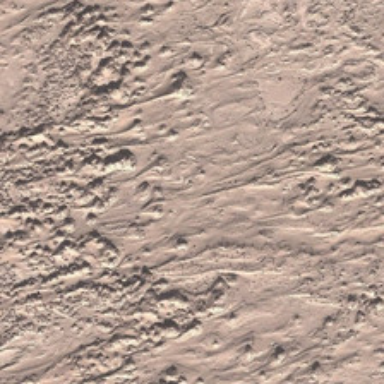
Lots of traces of water are in the desert .